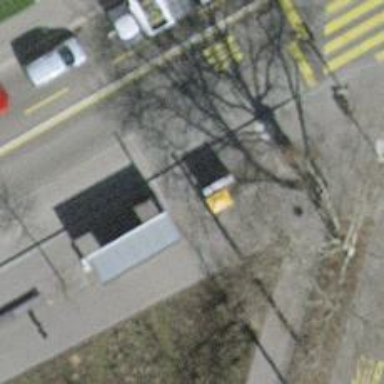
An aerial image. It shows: Bus stop with shelter. It is platform for public transport.